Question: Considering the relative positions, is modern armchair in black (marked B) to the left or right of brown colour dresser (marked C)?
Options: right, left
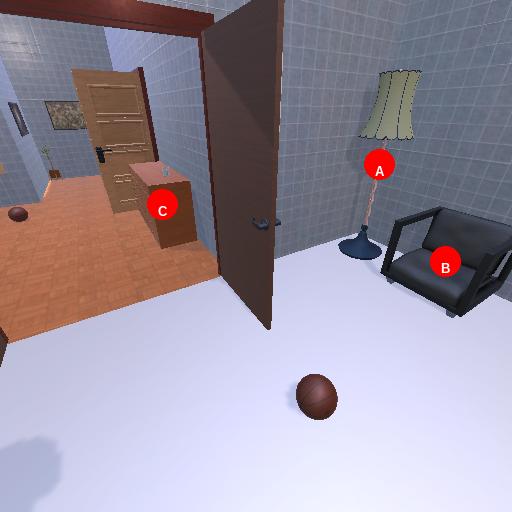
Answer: right